Question: When I try running my Xcode Project it fails with an error stating that I have duplicate symbols. I looked online where the find these duplicates but have had no luck:

Any ideas how to fix this?
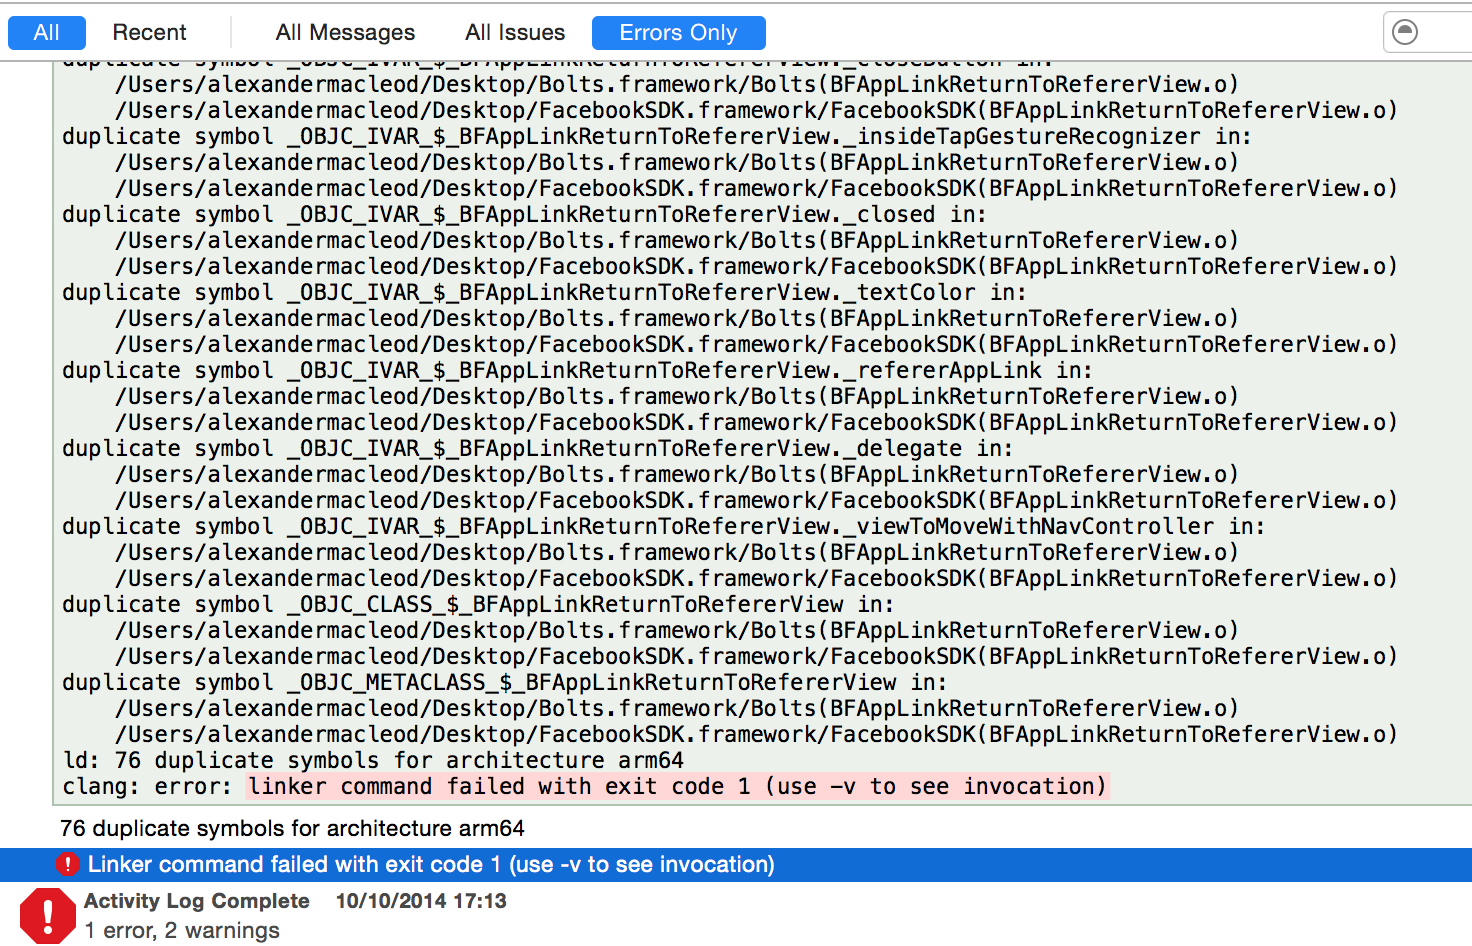
Answer: From the errors, it would appear that the FacebookSDK.framework already includes the Bolts.framework classes. Try removing the additional Bolts.framework from the project.